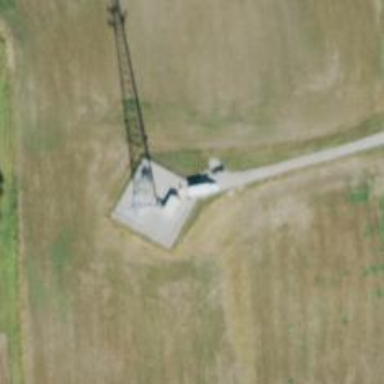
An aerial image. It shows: Mast structure.